Field crop: maize
Growth stage: 2
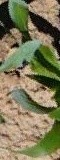
Species: maize